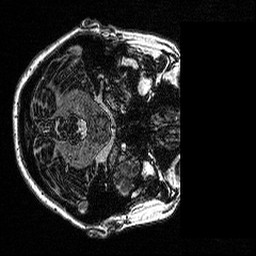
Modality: MP2RAGE
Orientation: axial
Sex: female
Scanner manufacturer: siemens
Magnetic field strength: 3 T
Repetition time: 5 s
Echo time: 0.00292 s